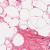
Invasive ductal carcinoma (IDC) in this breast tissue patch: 0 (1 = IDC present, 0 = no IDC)